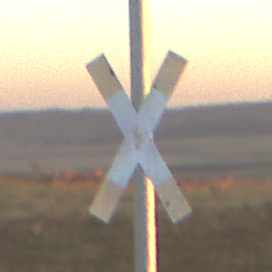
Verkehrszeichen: Andreaskreuz
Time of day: SunriseSunset
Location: Outdoor (Nature)
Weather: Clear
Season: NotSpecified
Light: Natural